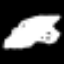
Label: squiggle